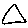
Label: triangle